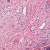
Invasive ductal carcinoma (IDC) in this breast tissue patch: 0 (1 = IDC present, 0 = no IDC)